Question: As shown below,

Is it possible to split a Polygon by a Line? (into two Polygons). If the line doesn't go all the way across the polygon it would fail.
Is this possible? If so, how would I do this?
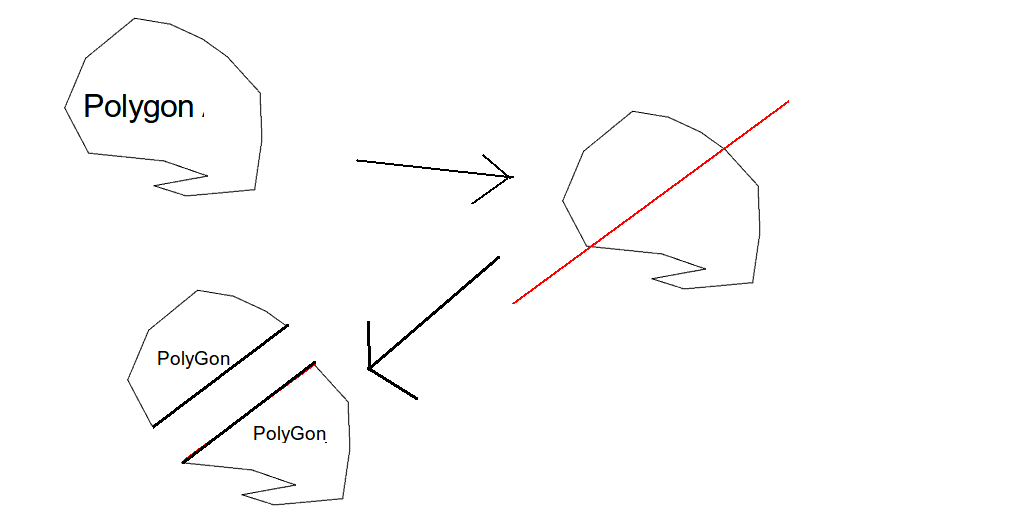
Answer: I had to do this recently. Just walking the polygon won't work for concave polygons, as in your diagram. Below is a sketch of my algorithm, inspired by the <URL> polygon clipping algorithm. Splitting is both easier and harder than polygon clipping. Easier because you only clip against a line instead of a rect or another polygon; harder because you need to keep both sides.
'''
Create an empty list of output polygons
Create an empty list of pending crossbacks (one for each polygon)
Find all intersections between the polygon and the line.
Sort them by position along the line.
Pair them up as alternating entry/exit lines.
Append a polygon to the output list and make it current.
Walk the polygon. For each edge:
Append the first point to the current polygon.
If there is an intersection with the split line:
Add the intersection point to the current polygon.
Find the intersection point in the intersection pairs.
Set its partner as the crossback point for the current polygon.
If there is an existing polygon with a crossback for this edge:
Set the current polygon to be that polygon.
Else
Append a new polygon and new crossback point to the output lists and make it current.
Add the intersection point to the now current polygon.
'''